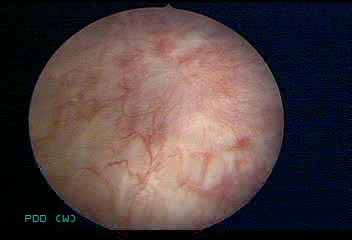
Modality: WLC
Class: Normal mucosa
Bladder cancer association: No